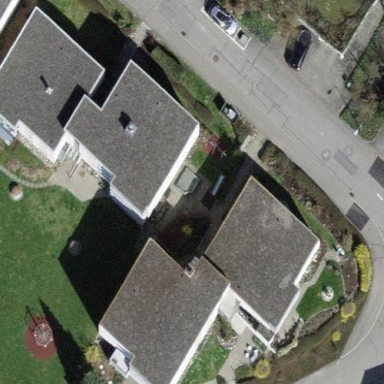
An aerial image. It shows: Building with flat roof.